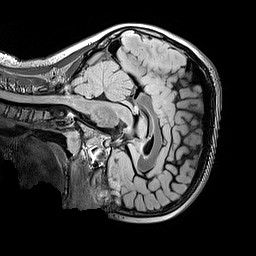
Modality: FLAIR
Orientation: sagittal
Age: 9
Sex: male
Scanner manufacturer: siemens
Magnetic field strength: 3 T
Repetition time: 5 s
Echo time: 0.388 s